Question: I get the following error when trying to build (Debug > Windows Phone > Device) the default Cordova TypeScript project :
'No Windows Phone 8 emulators installed. Please install Visual Studio 2013 with Windows Phone 8 tools selected to install the emulators'

Note: I was using the release candiate of Visual Studio 2015 and just installed the trial version of Visual Studio Community 2015.
Installing Visual Studio 2013 Windows Phone 8 tools can't be the correct solution.
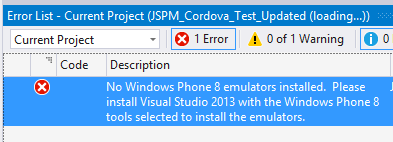
Answer: Thanks for upgrading to the RTM VS 2015. Unfortunately, you do require VS2013 for Windows 8 emulators to be installed. They aren't available on VS 2015 or there is no stand-alone installer for the emulators. But you should be able to deploy your Windows 8 application on Windows 8.1 emulators, if that helps.